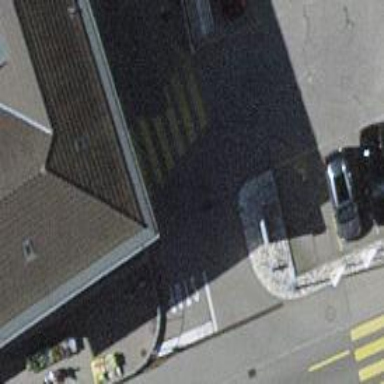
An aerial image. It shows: Uncontrolled zebra crossing.